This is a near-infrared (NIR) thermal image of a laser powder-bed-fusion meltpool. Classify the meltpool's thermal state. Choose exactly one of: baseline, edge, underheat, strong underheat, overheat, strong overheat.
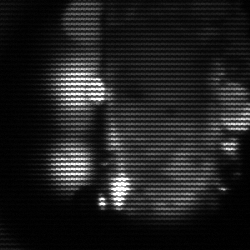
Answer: strong underheat